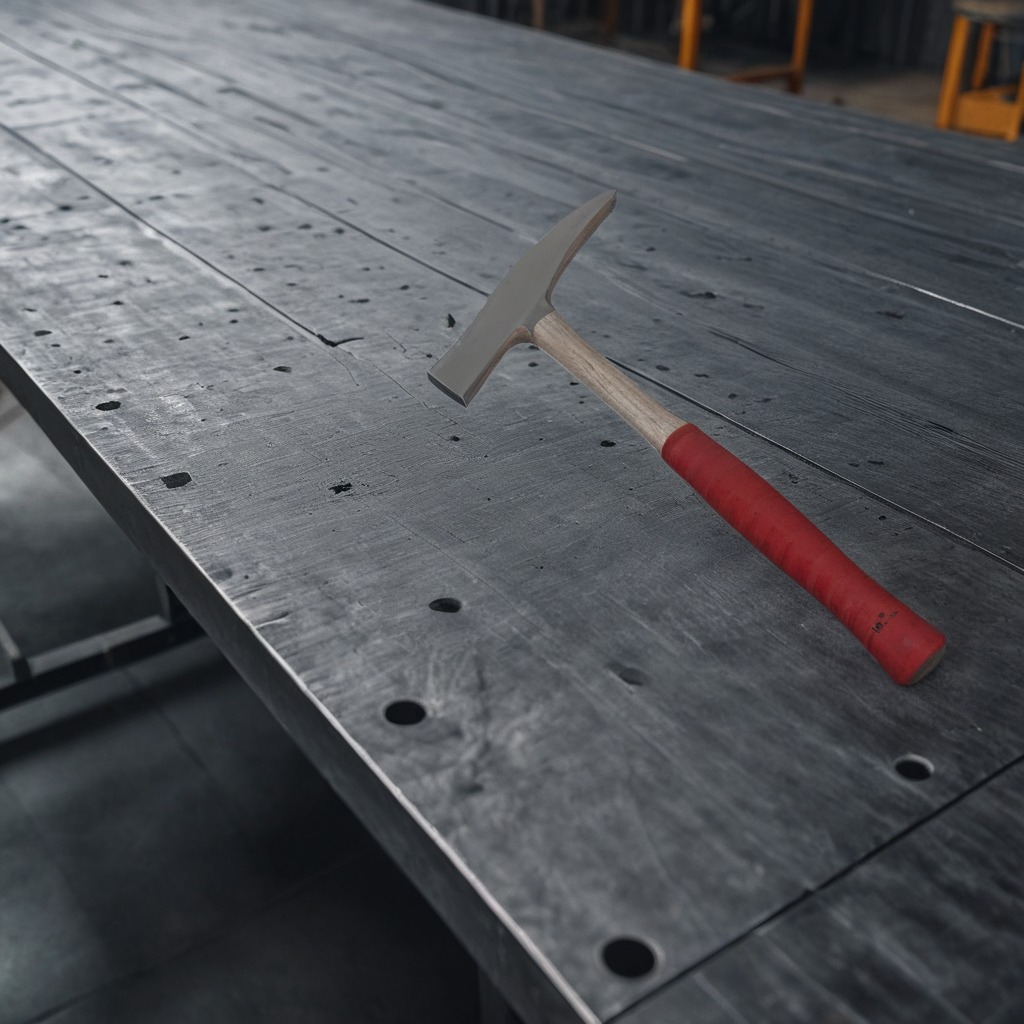
A hammer is lying on the cold steel table in a mining workshop gritty textures.